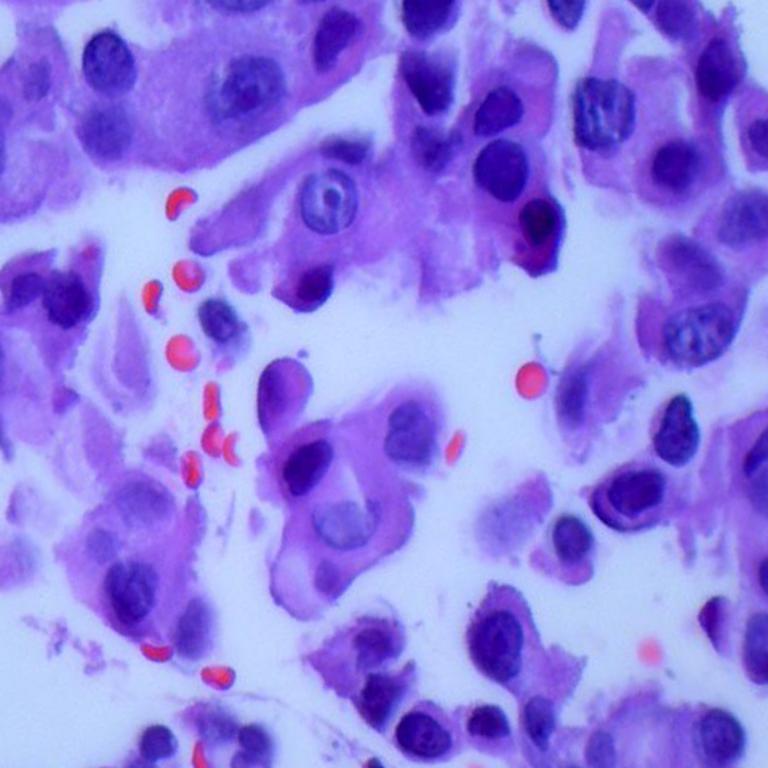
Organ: lung
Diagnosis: adenocarcinomas